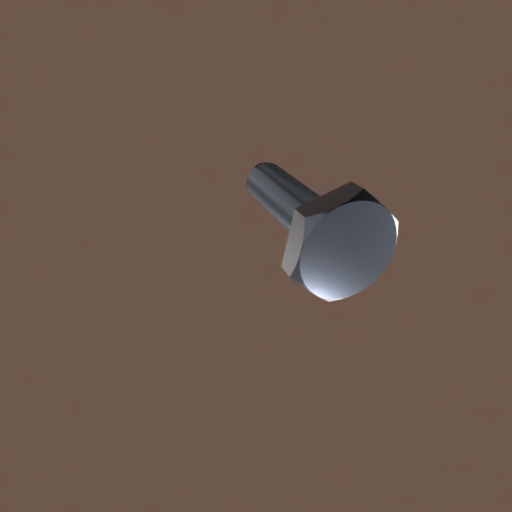
Label: bolt